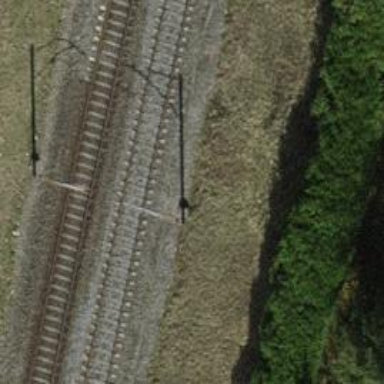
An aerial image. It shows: Railway track with contact line for electrification.